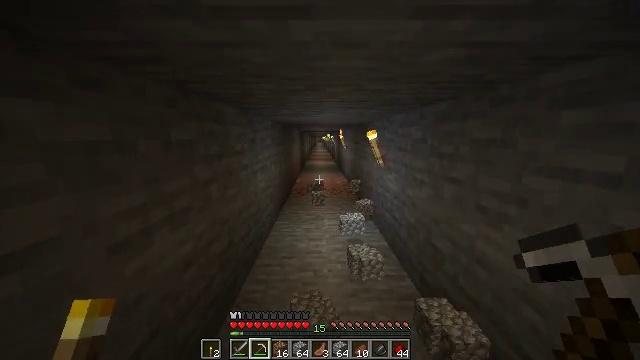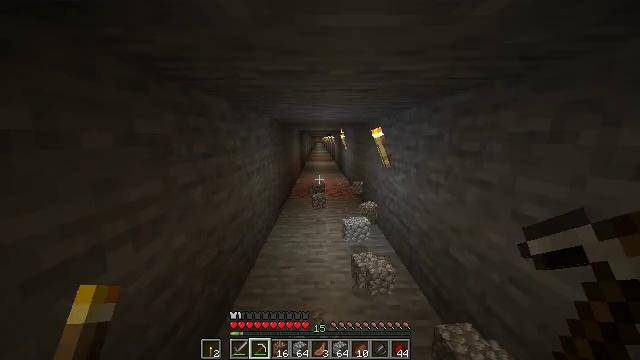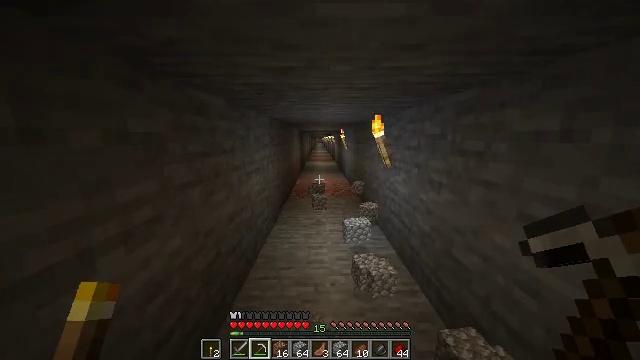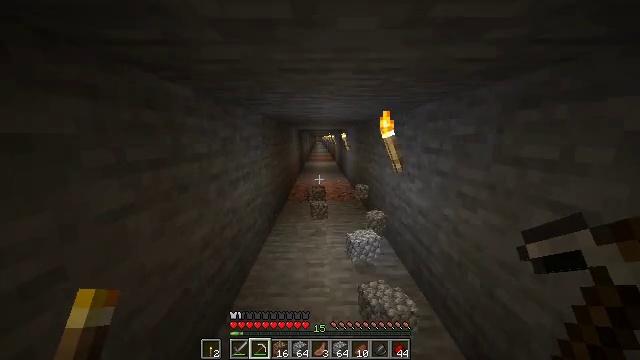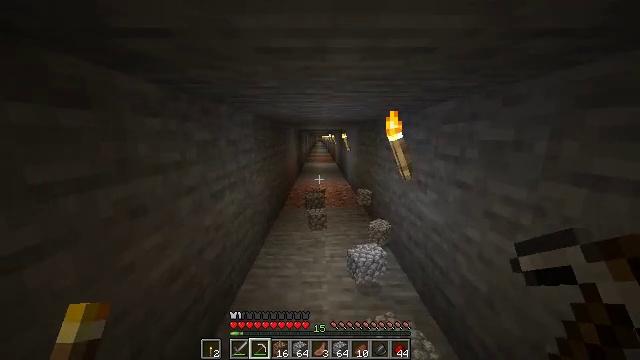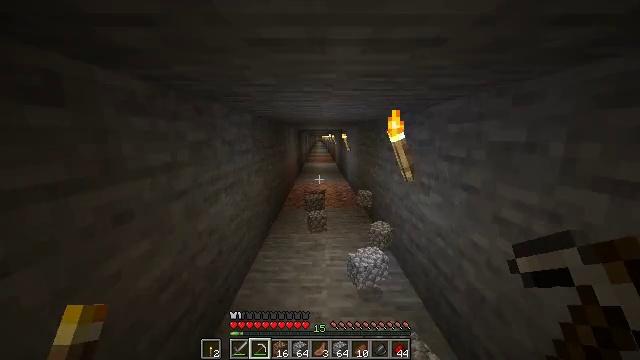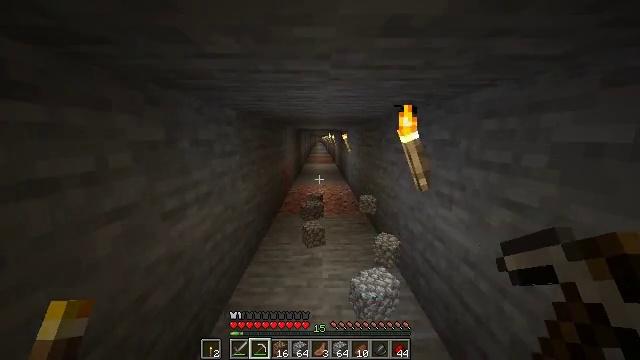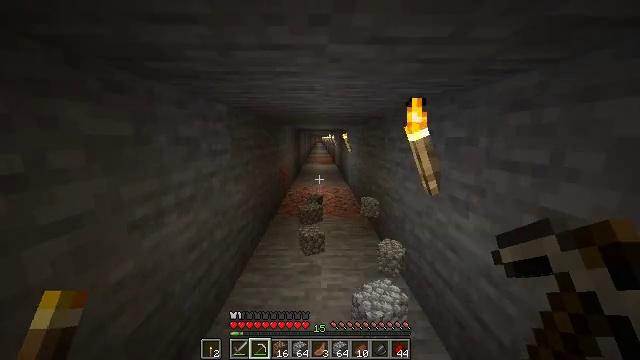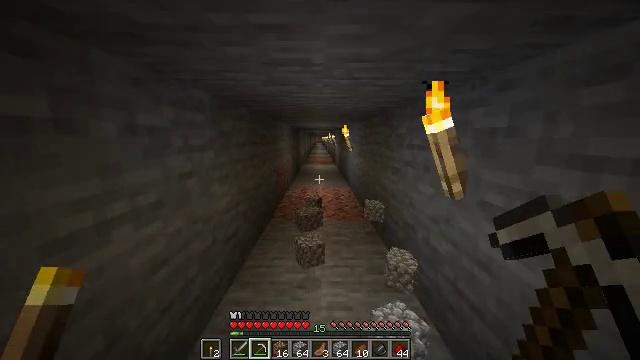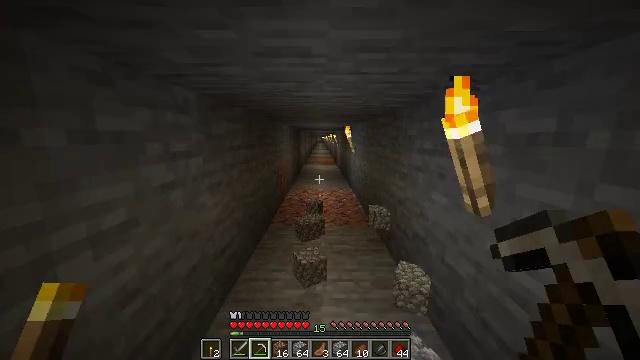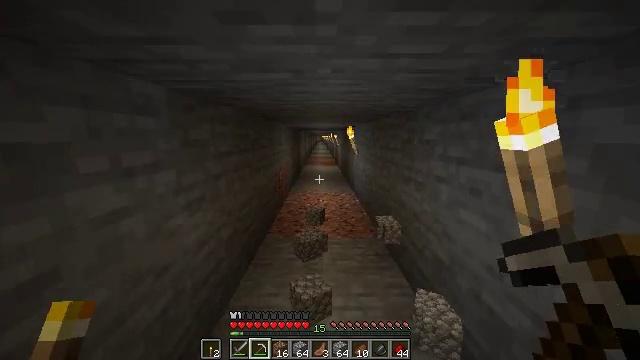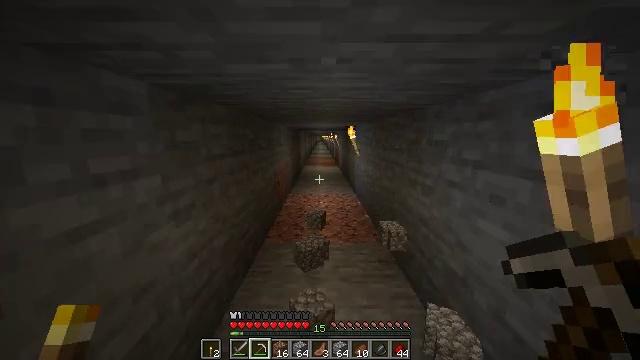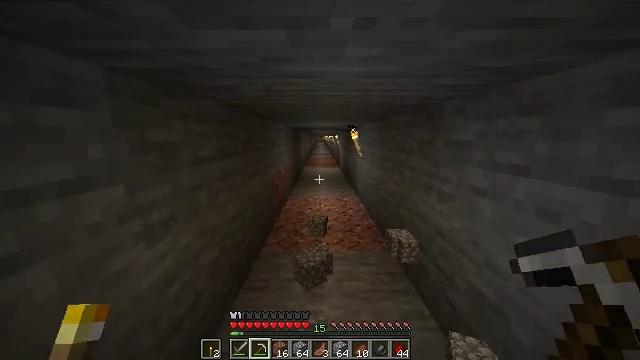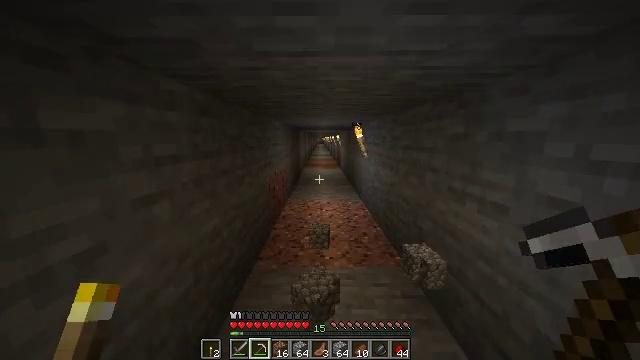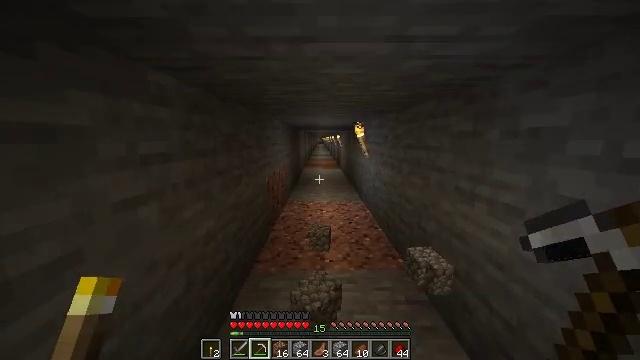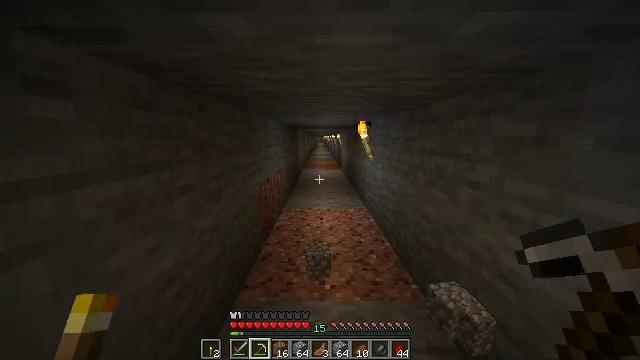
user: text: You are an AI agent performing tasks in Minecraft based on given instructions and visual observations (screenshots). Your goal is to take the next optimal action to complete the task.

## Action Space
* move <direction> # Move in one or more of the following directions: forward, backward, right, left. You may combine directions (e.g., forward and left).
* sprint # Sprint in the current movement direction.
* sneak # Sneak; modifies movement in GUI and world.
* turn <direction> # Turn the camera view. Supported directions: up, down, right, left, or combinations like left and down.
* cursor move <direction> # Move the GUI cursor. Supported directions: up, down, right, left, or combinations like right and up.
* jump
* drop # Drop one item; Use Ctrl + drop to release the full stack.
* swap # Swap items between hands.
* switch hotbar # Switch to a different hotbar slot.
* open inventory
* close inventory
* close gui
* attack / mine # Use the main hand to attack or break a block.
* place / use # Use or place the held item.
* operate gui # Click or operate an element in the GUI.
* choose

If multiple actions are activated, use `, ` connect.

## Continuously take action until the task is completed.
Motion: motion action
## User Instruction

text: Craft a set of cobblestone stairs with cobblestone.
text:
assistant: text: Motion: move forward, sprint
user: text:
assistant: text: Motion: move forward, sprint
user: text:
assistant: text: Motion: move forward, sprint
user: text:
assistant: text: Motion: move forward, sprint
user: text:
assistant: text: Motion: move forward, sprint
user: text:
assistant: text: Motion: move forward, sprint
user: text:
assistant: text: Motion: move forward, sprint
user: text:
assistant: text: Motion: move forward, sprint
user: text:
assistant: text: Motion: move forward, sprint
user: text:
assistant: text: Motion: move forward, sprint
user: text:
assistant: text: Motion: move forward, sprint
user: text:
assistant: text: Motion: move forward, sprint
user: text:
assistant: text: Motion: move forward, sprint
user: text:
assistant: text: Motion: move forward, sprint
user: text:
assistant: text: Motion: move forward, sprint
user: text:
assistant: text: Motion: move forward, sprint
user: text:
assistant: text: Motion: move forward, sprint
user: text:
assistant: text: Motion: move forward, sprint
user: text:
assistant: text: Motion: move forward, sprint
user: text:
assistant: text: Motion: move forward, sprint
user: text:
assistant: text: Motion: move forward, sprint
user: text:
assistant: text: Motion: move forward, sprint
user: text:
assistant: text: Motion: move forward, sprint
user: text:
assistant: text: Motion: move forward, sprint
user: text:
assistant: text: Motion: move forward, sprint
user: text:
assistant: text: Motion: move forward, sprint
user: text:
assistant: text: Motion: move forward, sprint
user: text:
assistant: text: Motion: move forward, sprint
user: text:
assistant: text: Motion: move forward, sprint
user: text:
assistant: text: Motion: move forward, sprint